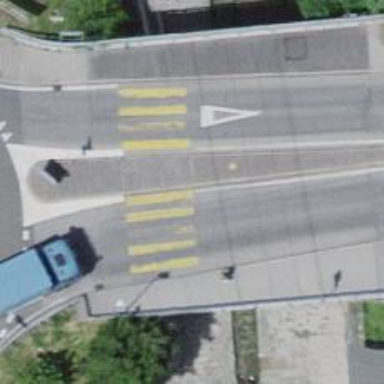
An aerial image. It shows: Marked zebra crossing with island in the middle.